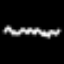
Label: squiggle